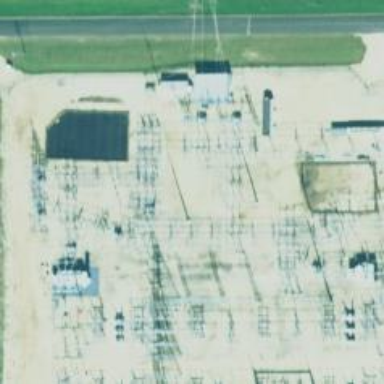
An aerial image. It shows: Switch for power supply.